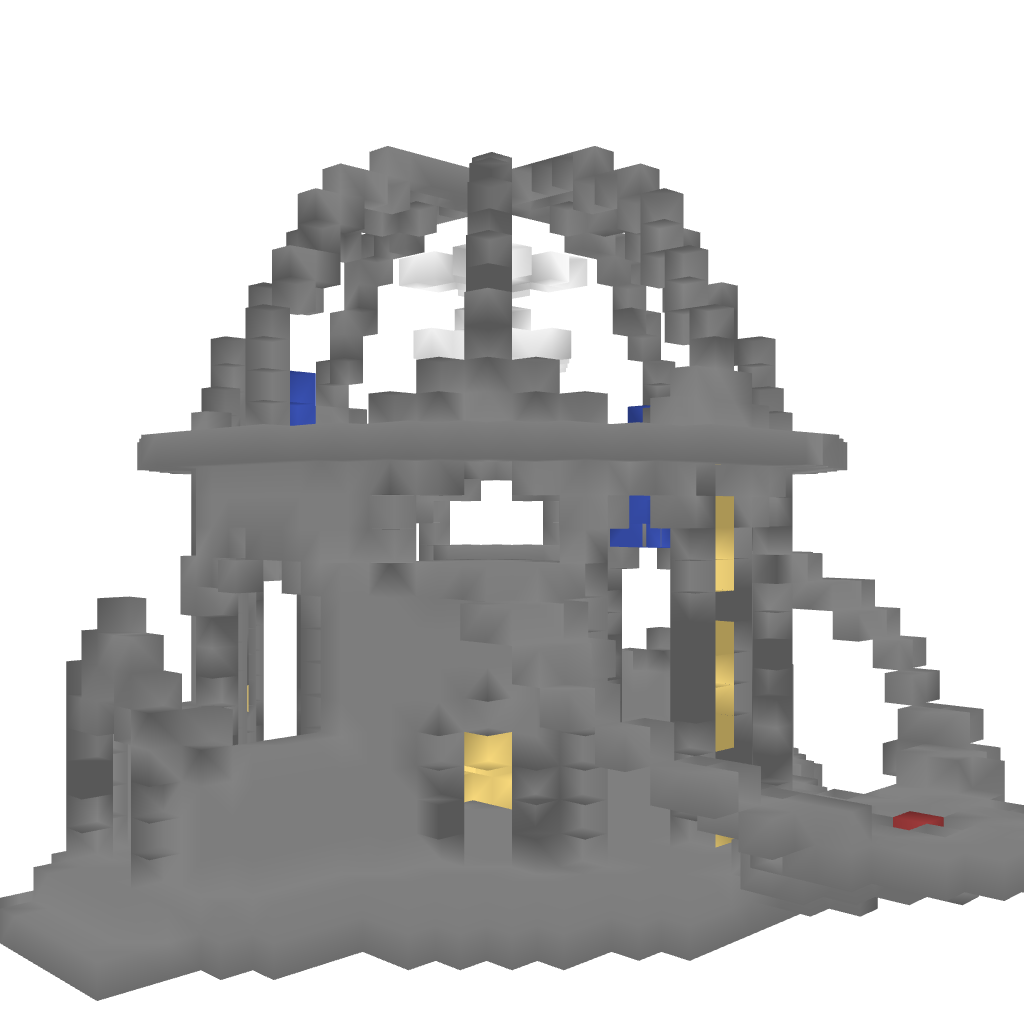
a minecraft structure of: Farstrider enclave bad low quality